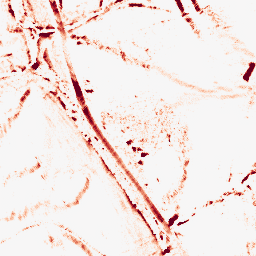
Category: morphological
Decomposition family: morphological_diamond
Decomposition parameters: operation: opening
radius: 5
Upsampling method: sinc_hamming
Upsampling parameters: scale: 2
kernel_size: 16
Upsampling scale: 2